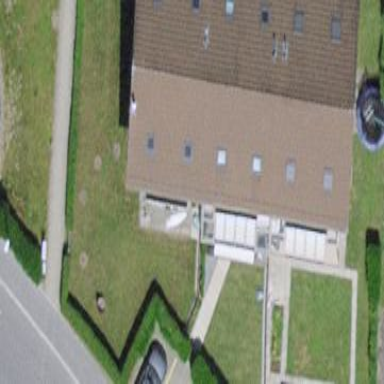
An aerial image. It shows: Terrace building.